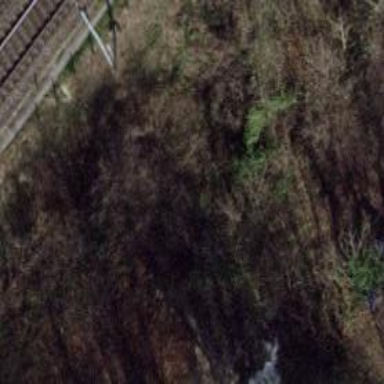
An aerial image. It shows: Path going through tunnel.